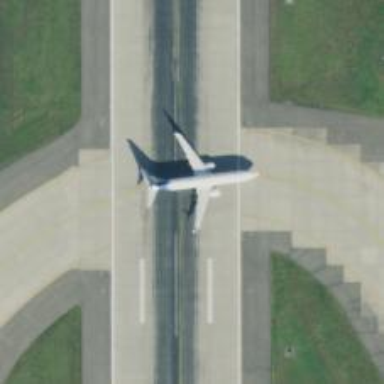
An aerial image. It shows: View of taxiway at the airport.